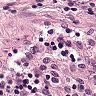
Metastatic tissue present: no